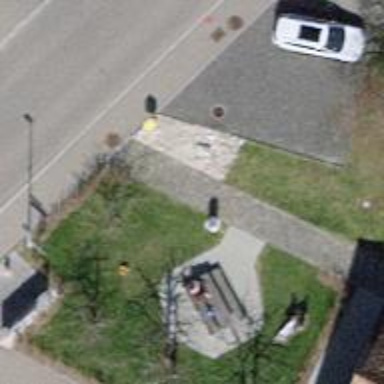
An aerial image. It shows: Telephone amenity.